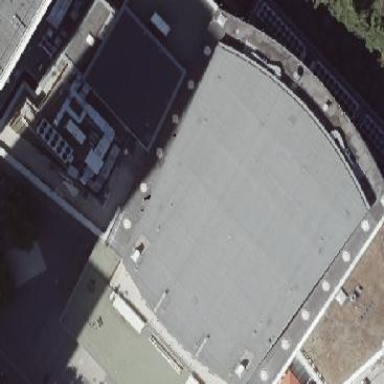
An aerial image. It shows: Cinema building with flat roof.